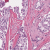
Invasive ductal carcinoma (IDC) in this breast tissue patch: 1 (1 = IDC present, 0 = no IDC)